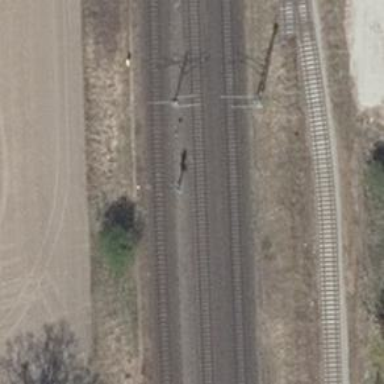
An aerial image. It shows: Railway signal.